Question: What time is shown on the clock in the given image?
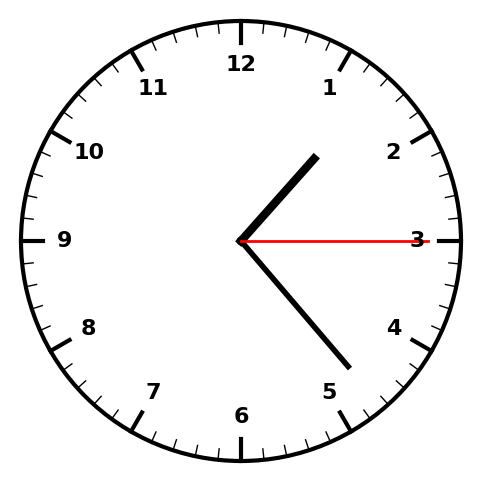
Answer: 01:23:15